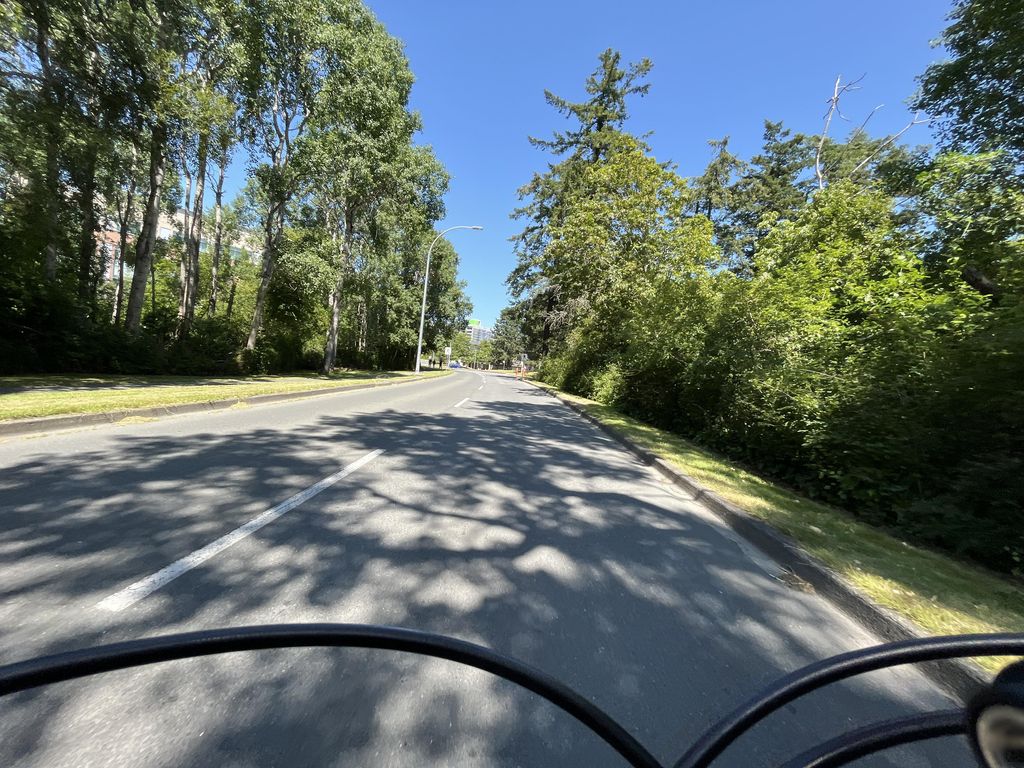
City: victoria